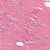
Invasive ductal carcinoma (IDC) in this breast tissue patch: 0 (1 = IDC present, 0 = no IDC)